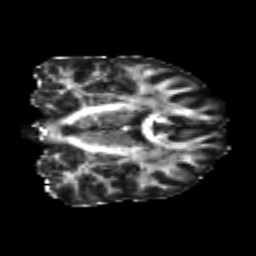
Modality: FA
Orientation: coronal
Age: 22
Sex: male
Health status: healthy
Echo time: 0.074 s